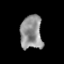
Tissue: prostate
Cell type: Myeloid cells
Senescence score: 0.3477
Nuclear area (px): 729
Mean DAPI intensity: 145.527